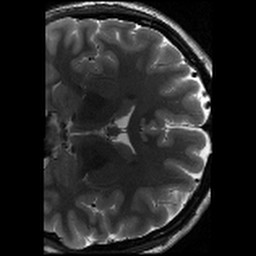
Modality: T2w
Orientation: coronal
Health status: healthy
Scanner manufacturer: siemens
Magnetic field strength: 3 T
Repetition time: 8.02 s
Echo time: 0.08 s